Question:
From the above image you can see that an error occurs when the function <URL> returns from its call.
Does anyone know how to resolve this error shown in the picture? I know that it is an error between calling conventions, but how do I find out what the calling convention for setAttribute is?
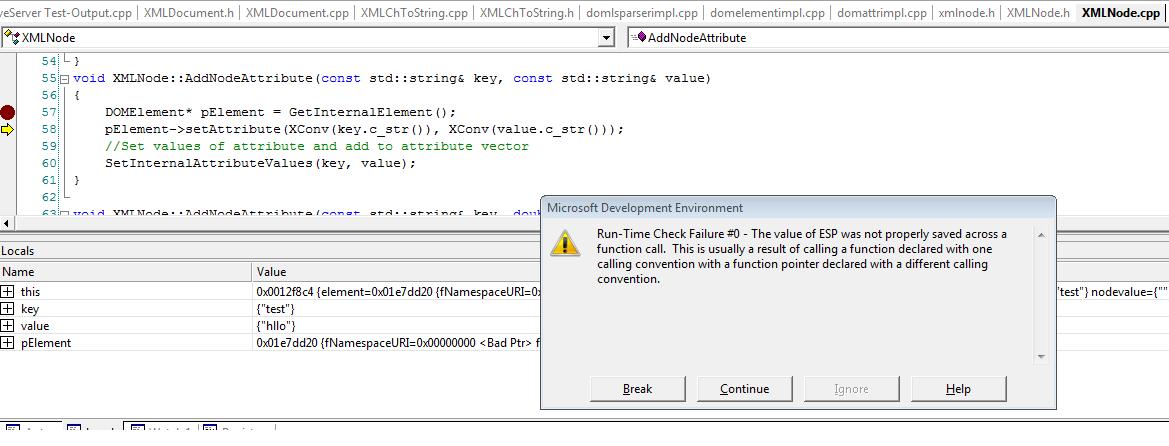
Answer: This error indicates that your stack is corrupted. There are many ways to get there. As mentioned in the error message a different calling convention is possible but this is not often the case.
It is much more likely that your stack has been overwritten by writing to memory pointed to by an invalid pointer.